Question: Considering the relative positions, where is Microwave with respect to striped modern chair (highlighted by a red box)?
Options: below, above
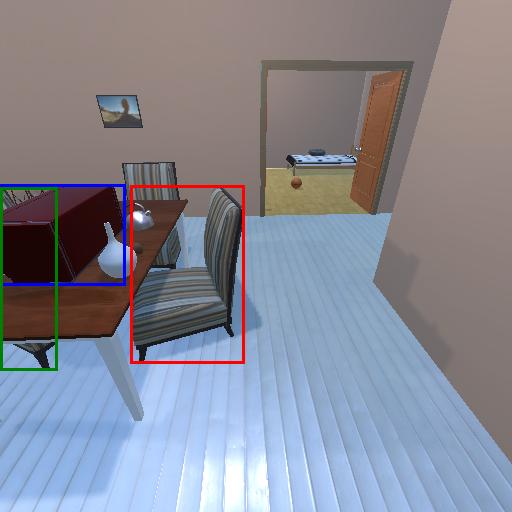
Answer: below